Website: crate-barrel
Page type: receipt
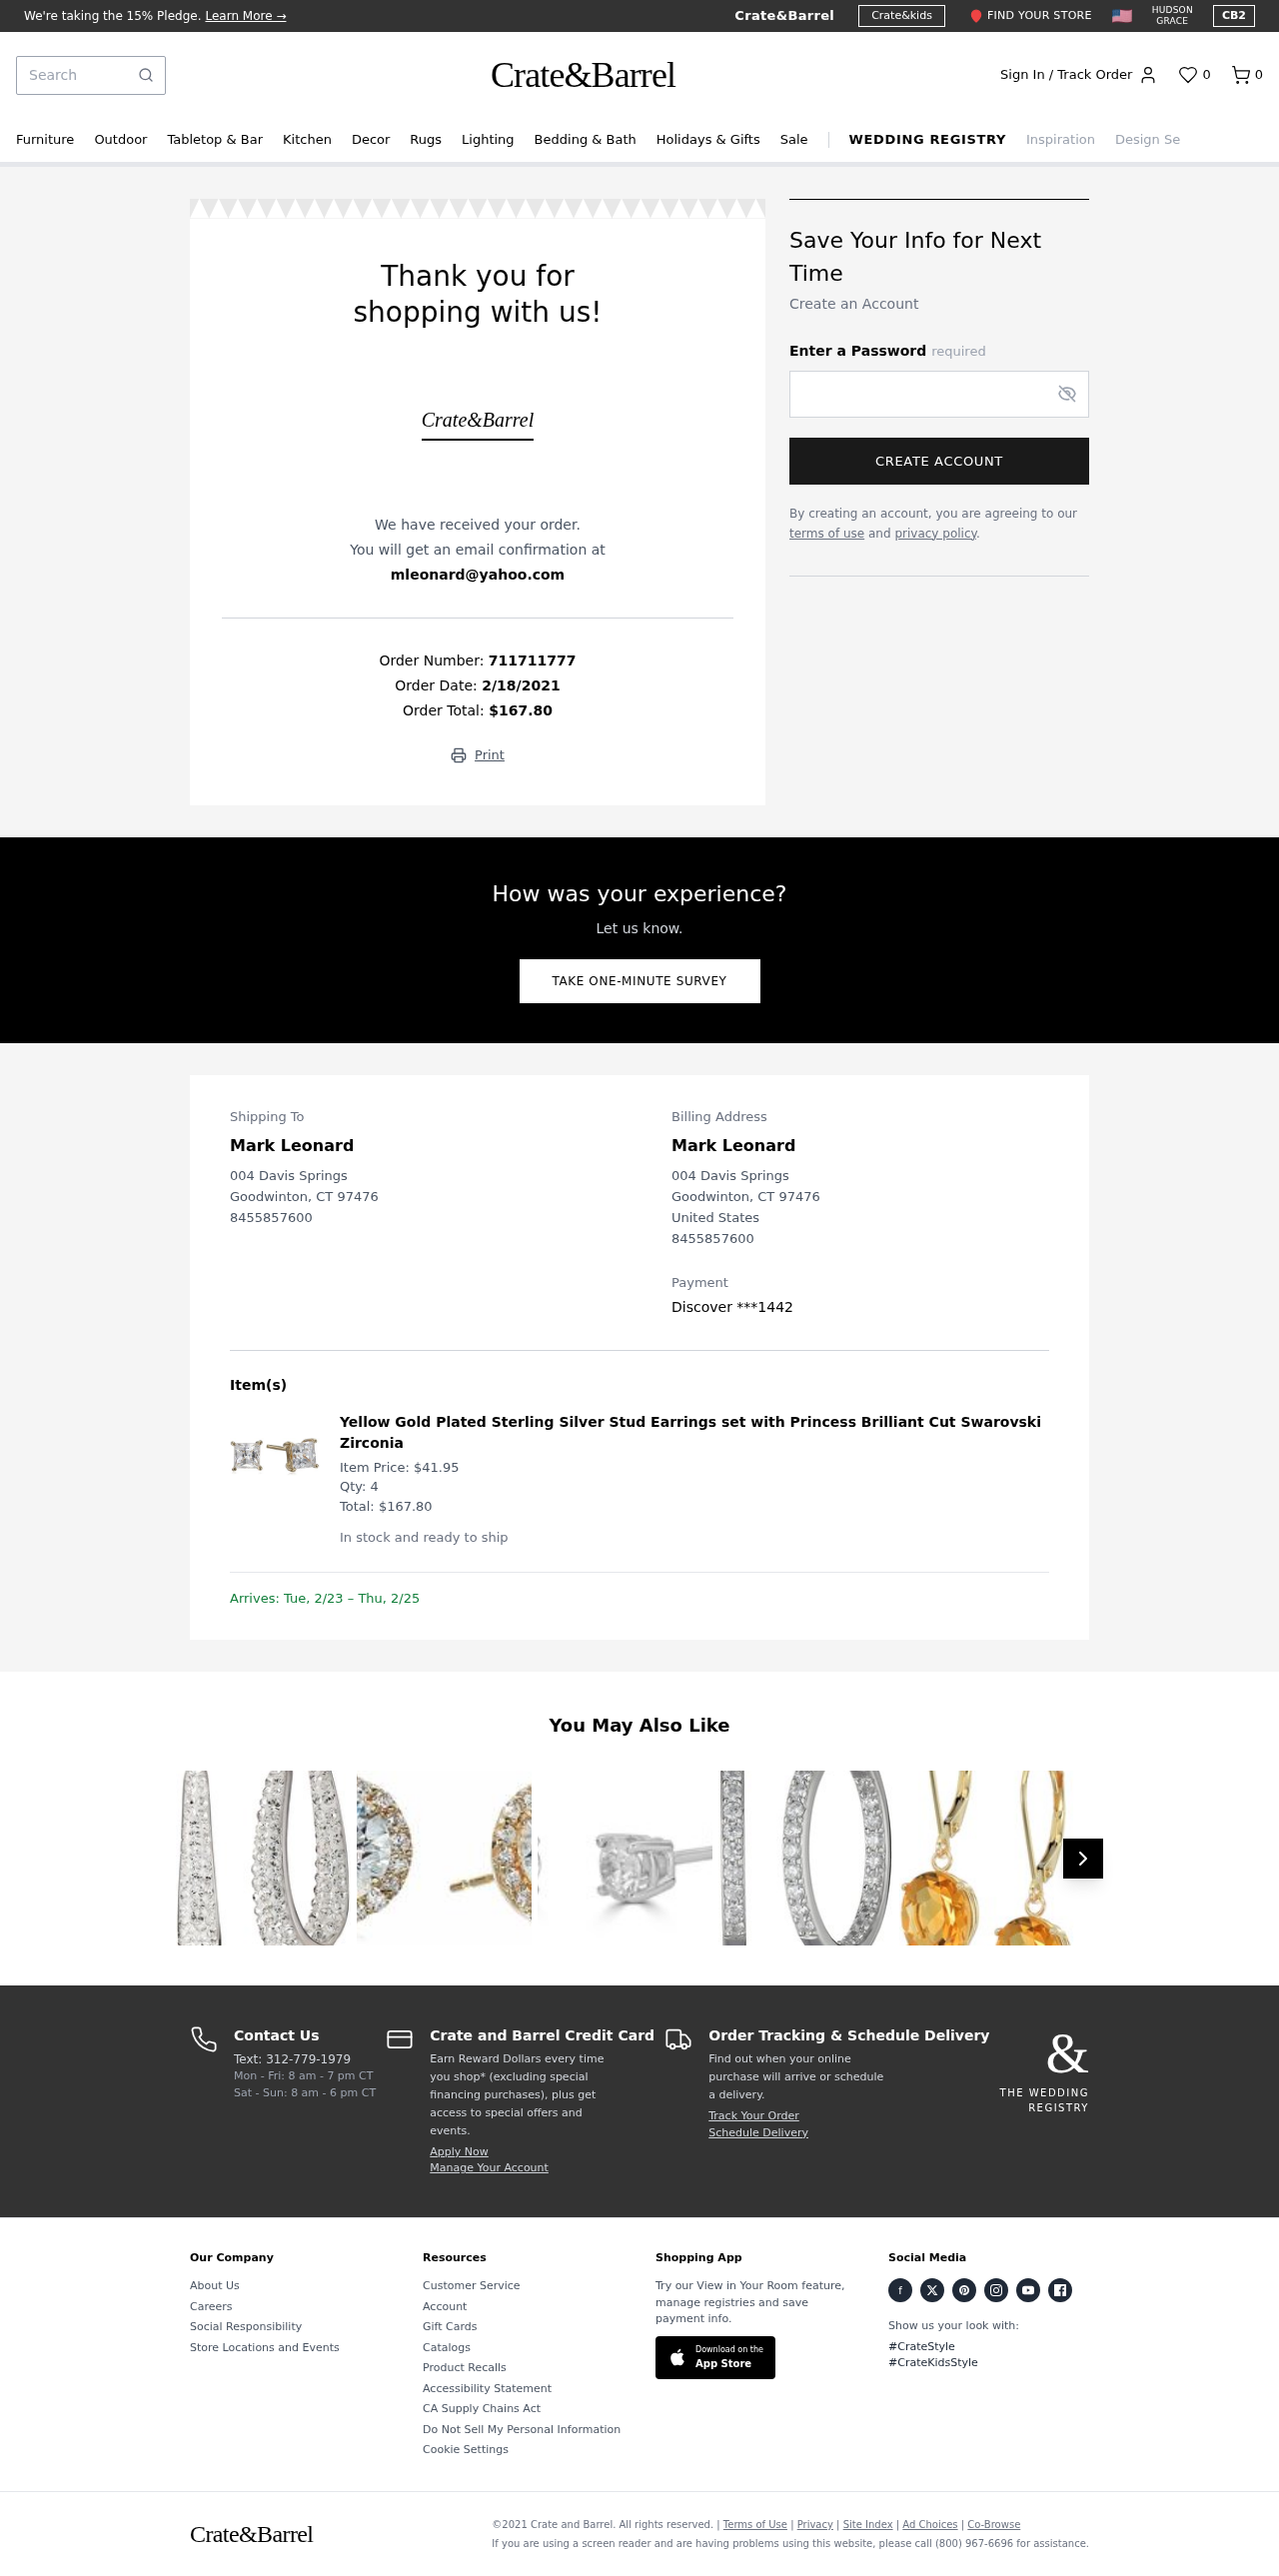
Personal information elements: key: PII_CARD_LAST4
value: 1442
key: PII_CARD_TYPE
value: Discover
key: PII_CITY
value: Goodwinton
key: PII_COUNTRY
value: United States
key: PII_EMAIL
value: mleonard@yahoo.com
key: PII_FULLNAME
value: Mark Leonard
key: PII_PHONE
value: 8455857600
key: PII_POSTCODE
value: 97476
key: PII_STATE_ABBR
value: CT
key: PII_STREET
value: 004 Davis Springs
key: PII_FULLNAME2
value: Mark Leonard
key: PII_STREET2
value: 004 Davis Springs
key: PII_CITY2
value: Goodwinton
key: PII_STATE_ABBR2
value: CT
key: PII_POSTCODE2
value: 97476
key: PII_PHONE2
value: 8455857600
Product elements: key: PRODUCT1_NAME
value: Yellow Gold Plated Sterling Silver Stud Earrings set with Princess Brilliant Cut Swarovski Zirconia
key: PRODUCT1_PRICE
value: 41.95
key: PRODUCT1_QUANTITY
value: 4
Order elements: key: ORDER_NUM_ITEMS
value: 0
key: ORDER_ID
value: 711711777
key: ORDER_DATE
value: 2/18/2021
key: ORDER_TOTAL
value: $167.80
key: ORDER_ITEM_TOTAL
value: $167.80
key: ORDER_DELIVERY_DATE
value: Tue, 2/23 – Thu, 2/25
Search elements: key: HEADER_SEARCH
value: Search
Other elements: key: FAVORITES_COUNT
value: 0